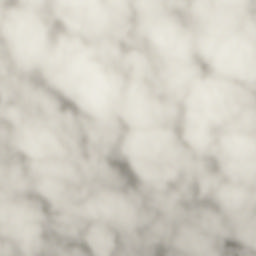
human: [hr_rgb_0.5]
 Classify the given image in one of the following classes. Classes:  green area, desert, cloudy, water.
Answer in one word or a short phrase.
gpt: cloudy